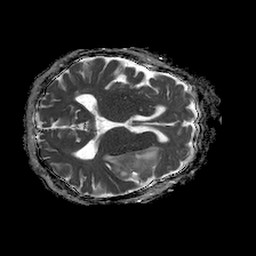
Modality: ADC
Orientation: axial
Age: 84
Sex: female
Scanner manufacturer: philips
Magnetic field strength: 1.5 T
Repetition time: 4.6 s
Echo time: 0.08631 s